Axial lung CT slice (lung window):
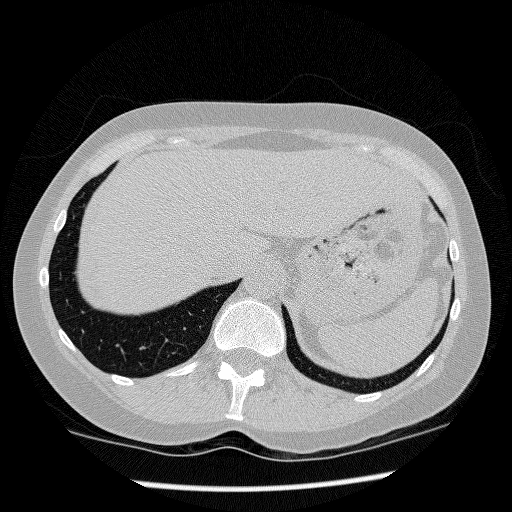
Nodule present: no